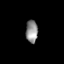
Tissue: prostate
Cell type: T cells
Senescence score: 0.2717
Nuclear area (px): 266
Mean DAPI intensity: 141.12